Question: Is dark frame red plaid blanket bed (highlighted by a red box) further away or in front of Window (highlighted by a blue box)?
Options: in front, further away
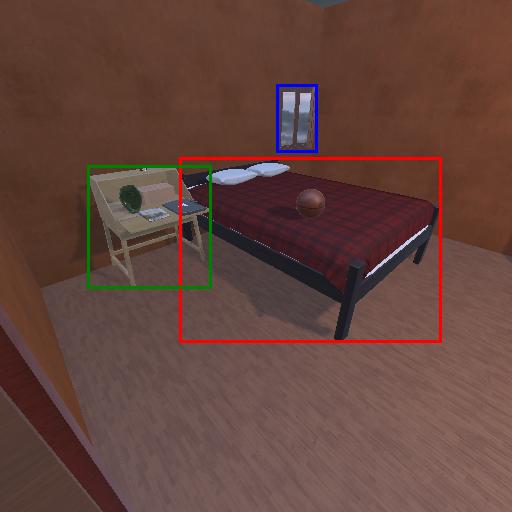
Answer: in front